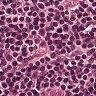
Metastatic tissue present: no